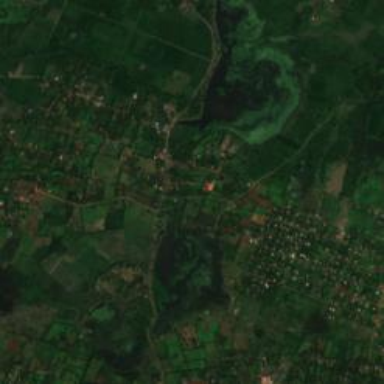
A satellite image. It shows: Village.